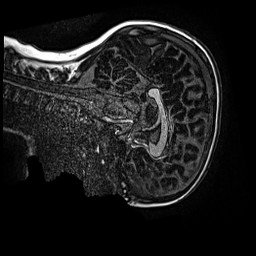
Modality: MP2RAGE
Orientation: sagittal
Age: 10
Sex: female
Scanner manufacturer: siemens
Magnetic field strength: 3 T
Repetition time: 4 s
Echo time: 0.00299 s